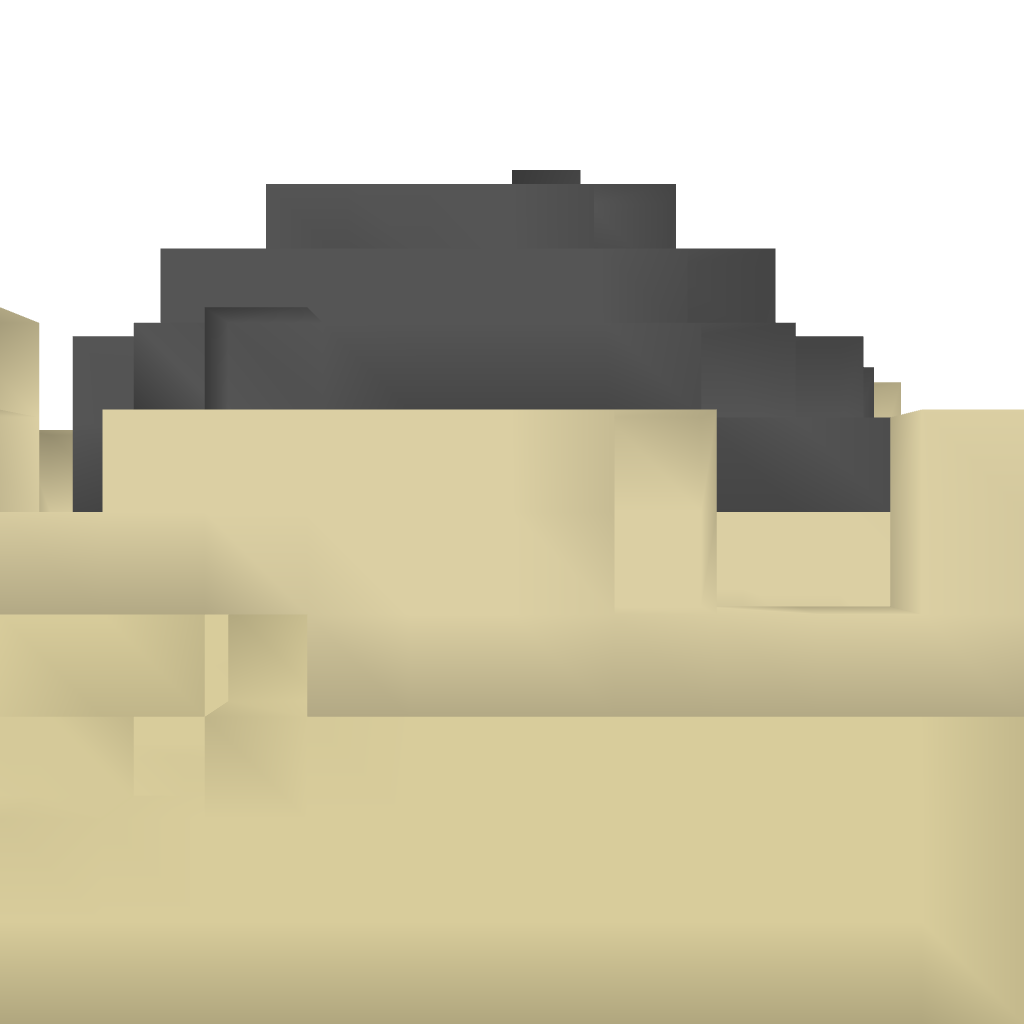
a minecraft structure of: CommandBlock TNT Player Cannon